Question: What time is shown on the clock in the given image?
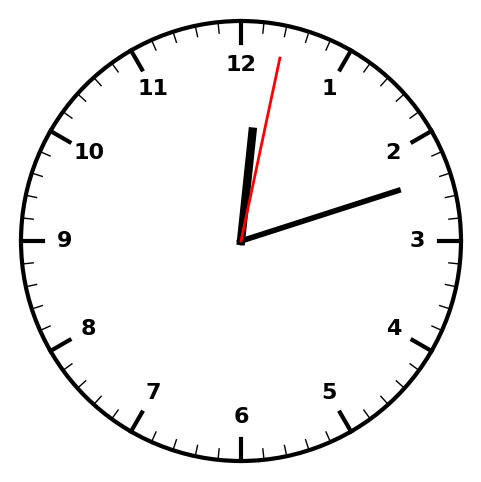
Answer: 12:12:02